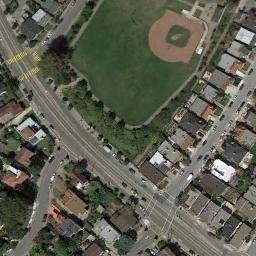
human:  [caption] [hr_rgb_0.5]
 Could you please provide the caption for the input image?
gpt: A baseball diamond is surrounded by many buildings .

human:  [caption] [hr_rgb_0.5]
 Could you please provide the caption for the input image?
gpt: There is a swampy path by the baseball field .

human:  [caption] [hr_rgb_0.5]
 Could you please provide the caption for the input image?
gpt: There is a baseball diamonds in the grass surrounded by the houses and the roads .

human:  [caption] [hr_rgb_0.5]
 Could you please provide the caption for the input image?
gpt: A baseball diamond surrounded by some trees and the residential area around it .

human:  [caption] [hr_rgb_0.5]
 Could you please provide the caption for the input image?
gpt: Some buildings are next to  the  baseball diamond .